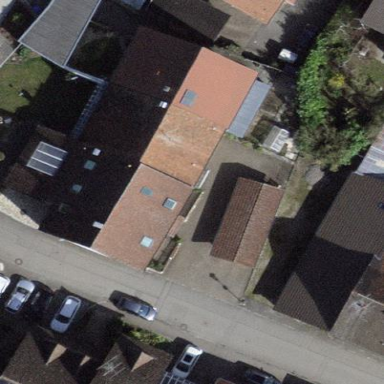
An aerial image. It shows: Terrace building.